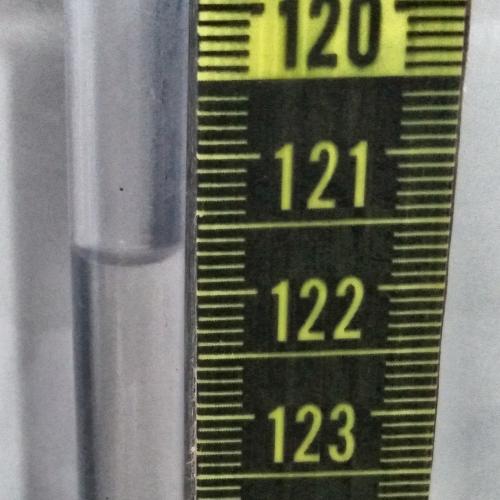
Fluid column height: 121.7 cm